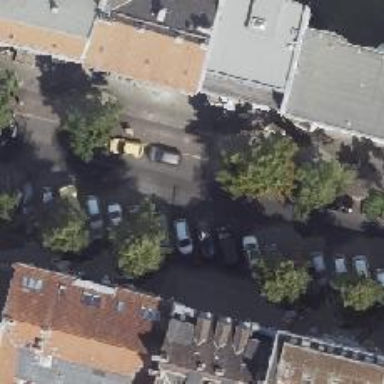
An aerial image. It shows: Residential road with asphalt surface and separate sidewalk and cycle track. There is parallel parking lane alongside the road.